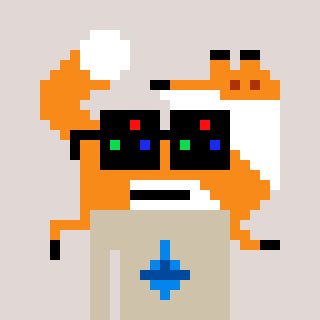
a pixel art character with square black sunglasses, a fox-shaped head and a bege-colored body on a warm background